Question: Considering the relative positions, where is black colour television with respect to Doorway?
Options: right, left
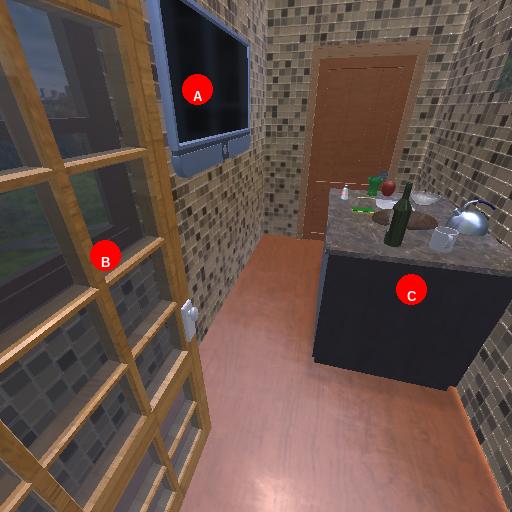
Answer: right